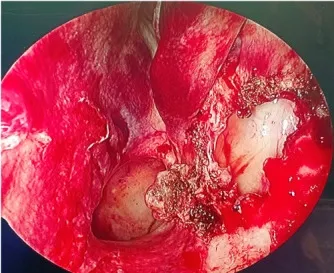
(B) After the mass was removed, the enlarged maxillary sinus opening was visible under the nasal endoscope, and the middle turbinate and the medial wall of the maxillary sinus were not invaded by the mass.
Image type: endoscopy (other_endoscopy)